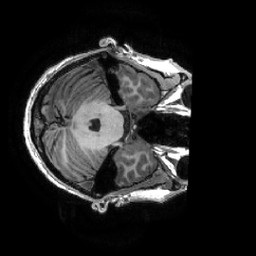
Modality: T1w
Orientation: axial
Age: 31
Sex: male
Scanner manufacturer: ge
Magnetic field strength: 3 T
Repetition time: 0.0073 s
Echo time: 0.003 s